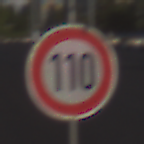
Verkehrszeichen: Geschwindigkeit110
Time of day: MorningAfternoon
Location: Outdoor (Urban)
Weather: Clear
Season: NotSpecified
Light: Natural